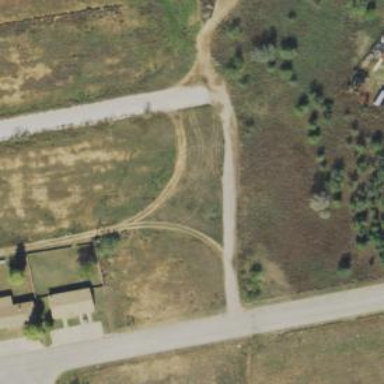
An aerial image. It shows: Alley classified as service road.